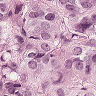
Metastatic tissue present: yes